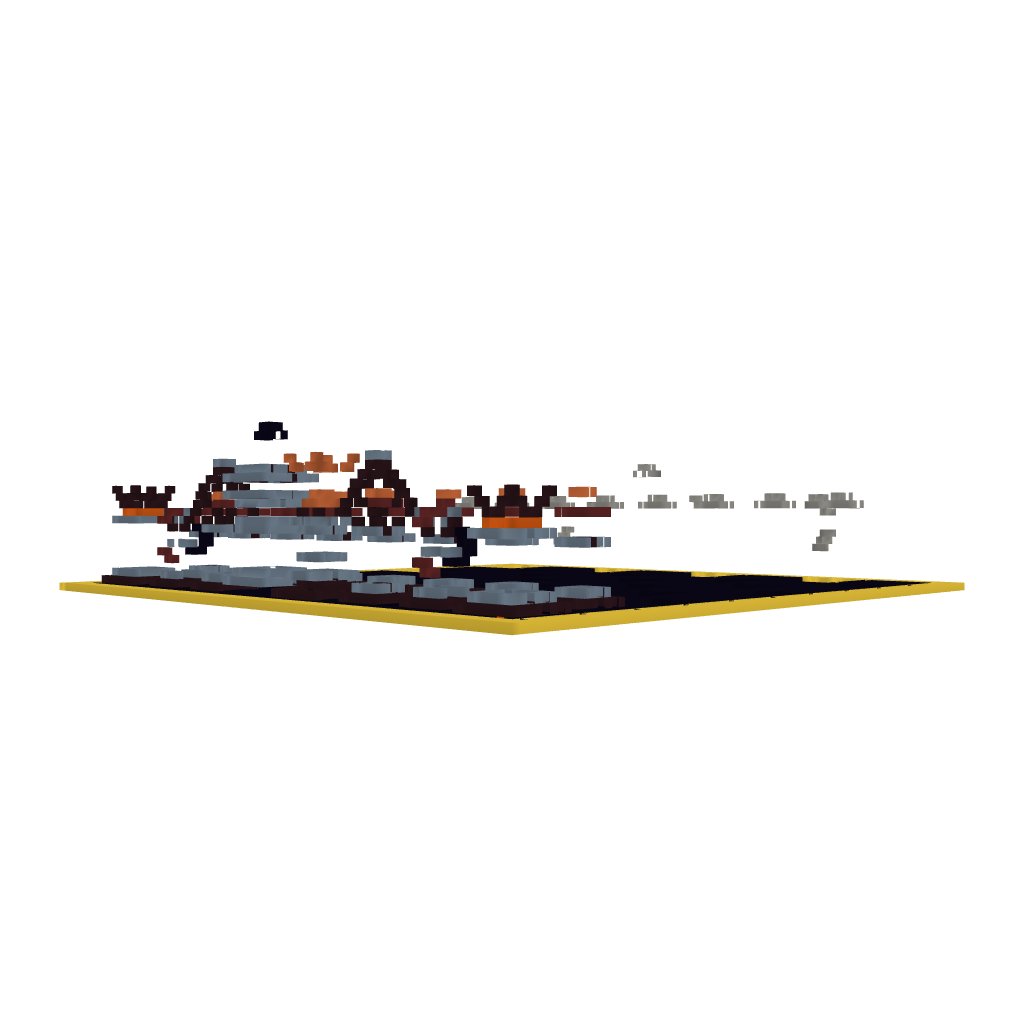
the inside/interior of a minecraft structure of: Giant Chess Set